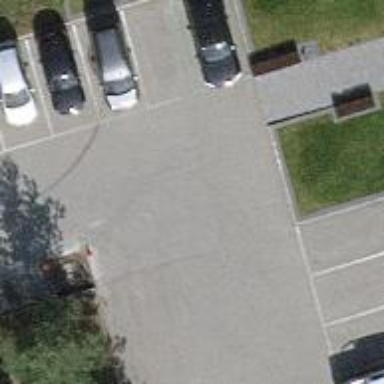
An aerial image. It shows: Road serving as parking aisle.